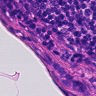
Metastatic tissue present: yes